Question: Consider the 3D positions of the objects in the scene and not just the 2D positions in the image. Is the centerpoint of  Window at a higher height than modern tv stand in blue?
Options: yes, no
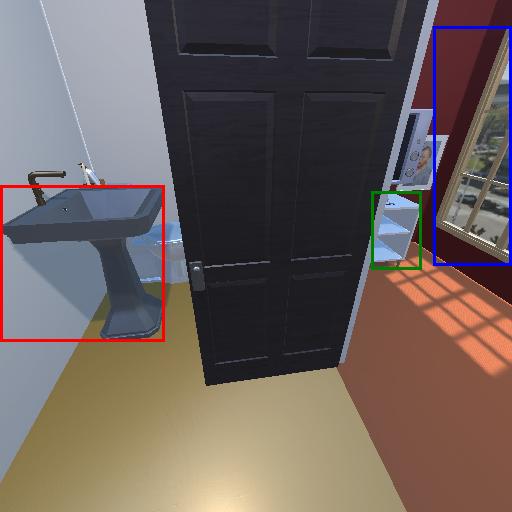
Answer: yes